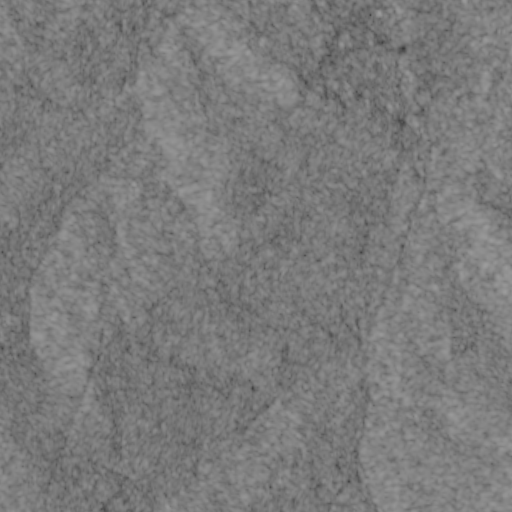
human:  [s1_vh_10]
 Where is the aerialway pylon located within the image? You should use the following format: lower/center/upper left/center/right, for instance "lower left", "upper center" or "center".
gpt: The aerialway pylon is located in the upper right of the image.
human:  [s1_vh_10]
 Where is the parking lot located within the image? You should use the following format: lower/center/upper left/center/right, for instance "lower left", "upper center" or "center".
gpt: The parking lot is located in the upper right of the image.
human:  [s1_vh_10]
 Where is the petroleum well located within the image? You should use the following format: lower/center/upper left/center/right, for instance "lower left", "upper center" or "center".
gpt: The petroleum well is located in the upper of the image.
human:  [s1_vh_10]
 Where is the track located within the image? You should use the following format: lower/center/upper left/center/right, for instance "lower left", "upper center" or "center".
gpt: There is no track in the image.

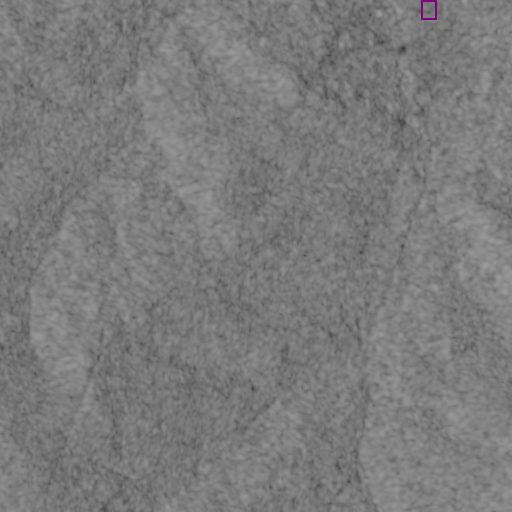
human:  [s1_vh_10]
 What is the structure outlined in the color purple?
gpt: The structure outlined in purple is a parking lot.
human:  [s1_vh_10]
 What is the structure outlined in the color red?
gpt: There is no red outline.